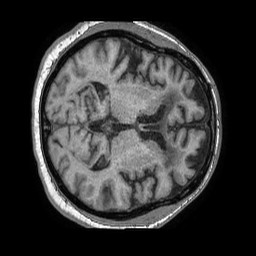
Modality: T1w
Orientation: axial
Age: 54
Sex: male
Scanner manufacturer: philips
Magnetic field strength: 1.5 T
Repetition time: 0.007537 s
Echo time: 0.003421 s